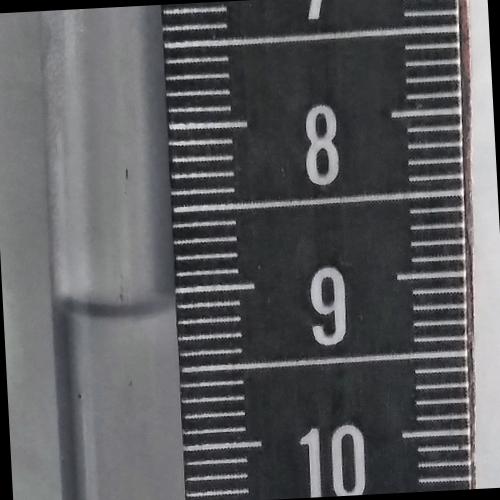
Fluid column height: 9.1 cm